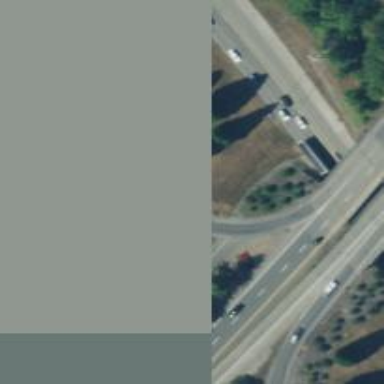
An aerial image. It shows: Trunk_link highway offramp.